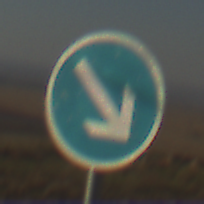
Verkehrszeichen: VorgeschriebeneVorbeifahrtRechts
Umgebung: Outdoor, Nature
Tageszeit: MorningAfternoon
Wetter: Clear
Licht: Natural
Jahreszeit: NotSpecified
Kontrast: HighContrast